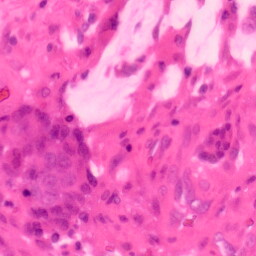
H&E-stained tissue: Colon